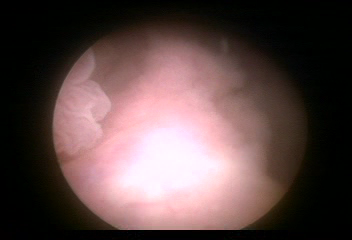
Modality: WLC
Class: Malignant
Subclass: HighGradePapillary
Lesion: L1
Stage: T1
Morphology: Papillary
Bladder cancer association: Yes
Annotated structures: Tumor